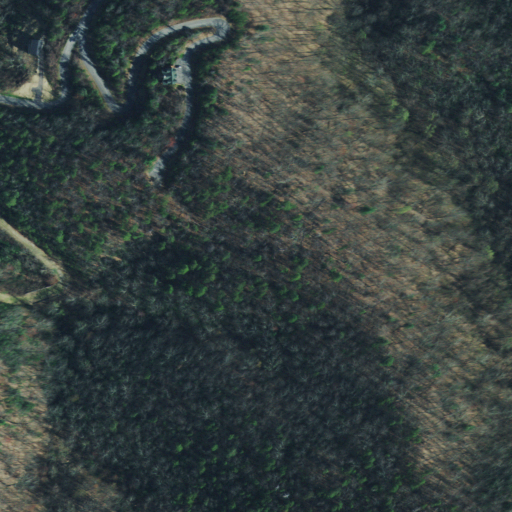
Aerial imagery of ridge(s) in Tennessee named Jimmy Ridge containing deciduous forest, mixed forest, open development, evergreen forest, and low intensity development